Field crop: maize
Growth stage: 1
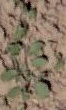
Species: convolvulus